Question: Hello I am trying to convert a MSAccess Query to TSQL.
EDIT FOR ADDITIONAL DETAIL;
A user created an MS Access application using my database as the source tables via ODBC.
Per our policy, MS Access is only to be used for adhoc analysis, no storage of data.
Well this use created a bunch of new tables in his application and is using it as production data. I have already replicated his logic and moved it to SQL Server via triggered scripts. I am now trying to populate his historical data into SQL.
In my db MATERIAL_NUMBER is a varchar(30) data type.
We have all sorts of different conventions from acquisitions.
One of the companies we acquired has PNs such as "000000000000000001".
The creator of the Access application did not like that the leading zeros would prompt excel to say "number stored as text" when exported and so in his tables he applied the following to the material number to store "000000000000000001" as "1"
This is the Access Query.
'''
IIf(IsNumeric([MATERIAL_NUMBER])=0,[MATERIAL_NUMBER],CStr(CDbl([MATERIAL_NUMBER]))) AS PN_FORMAT
'''
The issue now is that I can not join his tables to mine as he has broken MATERIAL_NUMBER.
What I am trying to do is reverse engineer his conversion so that I can update the values back to the standard convention.
This is what I tried in SQL
'''
CASE WHEN ISNUMERIC([MATERIAL_NUMBER])=1
THEN CONVERT(VARCHAR(30),CAST([MATERIAL_NUMBER] AS BIGINT))
ELSE [MATERIAL_NUMBER]
END AS PN_FORMAT
'''
I get the following Error
Msg 8114, Level 16, State 5, Line 3
Error converting data type varchar to bigint.
Here is the full Query
'''
TRUNCATE TABLE PN_FORMAT;
INSERT INTO PN_FORMAT
SELECT O.BASE_PART_CODE, O.MATERIAL_NUMBER,
CASE WHEN ISNUMERIC([MATERIAL_NUMBER])=1
THEN CONVERT(VARCHAR(30),CAST([MATERIAL_NUMBER] AS BIGINT))
ELSE [MATERIAL_NUMBER]
END AS PN_FORMAT
FROM [DCA-DB-326\MSBI_RS].[AGS_DATAMART].dbo.OPR_MATERIAL_DIM O
'''
EDIT FOR UPDATED ATTEMPT;
As per suggestion, I tried this...
'''
TRUNCATE TABLE TEMP_PN_FORMAT;
INSERT INTO TEMP_PN_FORMAT
SELECT O.BASE_PART_CODE,
O.MATERIAL_NUMBER,
CASE WHEN ISNUMERIC([MATERIAL_NUMBER])=1 THEN CONVERT(VARCHAR(30),CAST([MATERIAL_NUMBER] AS FLOAT))
ELSE [MATERIAL_NUMBER] END AS PN_FORMAT
FROM [DCA-DB-326\MSBI_RS].[AGS_DATAMART].dbo.OPR_MATERIAL_DIM O
'''
No error this time, but only smaller numbers are working.
647 worked as expected and was able to join, <PHONE> did not.

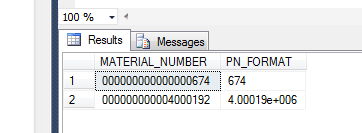
Answer: I was able to solve this issue by using the following.
I went from a thought process of trying to replicate means to replicate results.
'''
TRUNCATE TABLE TEMP_PN_FORMAT;
INSERT INTO TEMP_PN_FORMAT
SELECT O.BASE_PART_CODE,
O.MATERIAL_NUMBER,
CASE WHEN ISNUMERIC(MATERIAL_NUMBER)=1 THEN SUBSTRING(MATERIAL_NUMBER, PATINDEX('%[^0 ]%', MATERIAL_NUMBER + ' '), LEN(MATERIAL_NUMBER))
ELSE MATERIAL_NUMBER END AS PN_FORMAT
FROM [DCA-DB-326\MSBI_RS].[AGS_DATAMART].dbo.OPR_MATERIAL_DIM O
'''